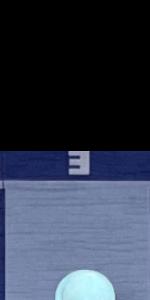
Label: Empty